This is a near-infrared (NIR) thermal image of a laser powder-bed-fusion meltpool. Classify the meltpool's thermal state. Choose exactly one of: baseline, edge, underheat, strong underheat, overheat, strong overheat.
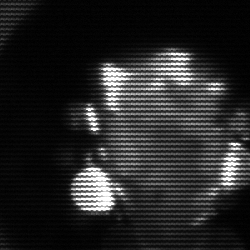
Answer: baseline